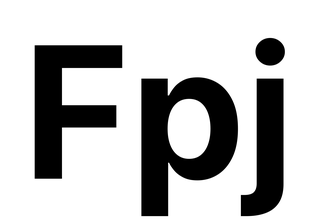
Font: Inter_Bold